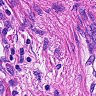
Metastatic tissue present: yes